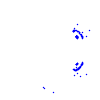
Particle: proton